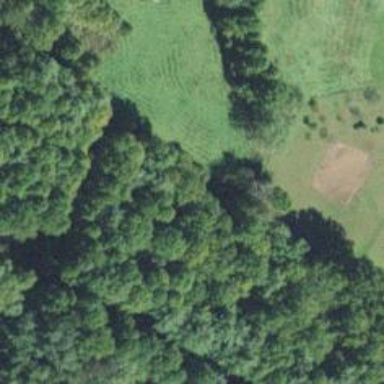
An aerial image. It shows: Mixed woodland with semi-evergreen trees.